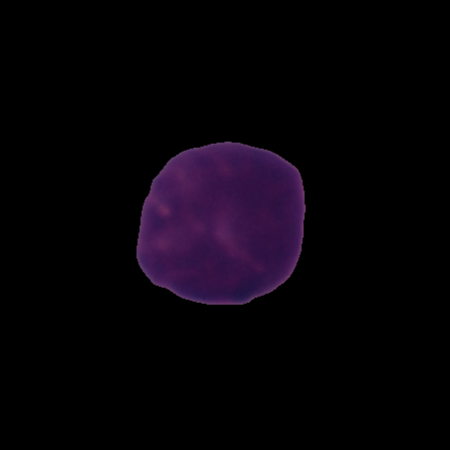
Label: healthy